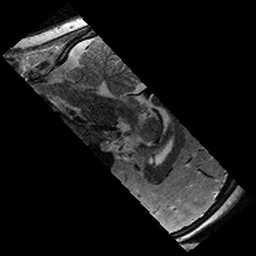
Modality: T2w
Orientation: sagittal
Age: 12
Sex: female
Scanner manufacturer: siemens
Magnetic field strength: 3 T
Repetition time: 9.23 s
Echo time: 0.067 s